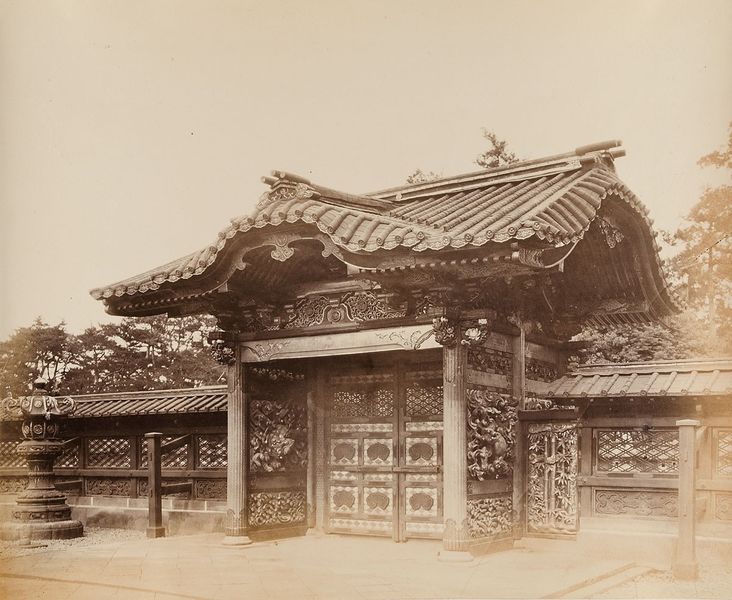
Titel: Tempel (Shiba, Edo)
Künstler: Felice Beato
Standort: Hamburg
Institution: Museum für Kunst und Gewerbe Hamburg
Schlagwörter: haus, architektur, foto, fotografie, photographie, asien, photo, tempel, mausoleum, albumin, lichtbild, reisefotografie, historische, schwarzweißpositivverfahren, silbersalzverfahren, schwarzweißfotografie, gebäude, örtlichkeit, straße, stätte, reisephotographie, albuminpapier, kultobjekte, kultplätze